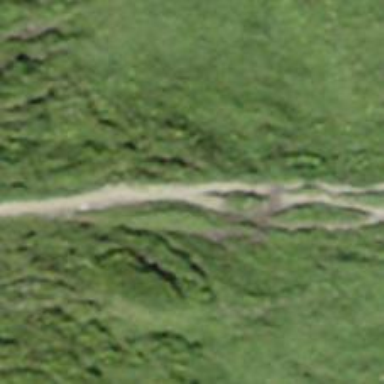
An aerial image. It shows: Path with stone surface.